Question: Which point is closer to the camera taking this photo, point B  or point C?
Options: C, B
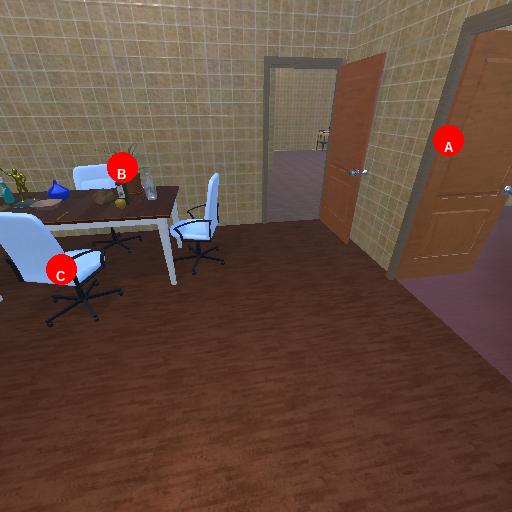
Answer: C